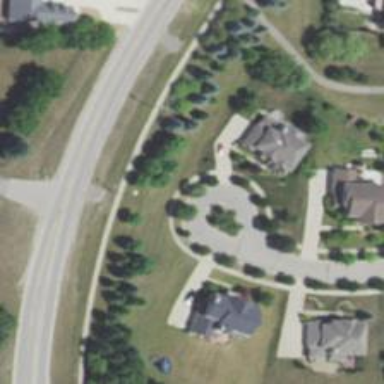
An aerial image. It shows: Turning loop on the road.